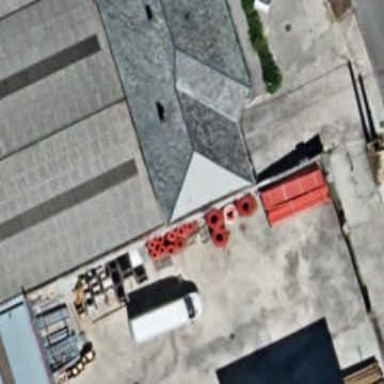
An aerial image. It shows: Warehouse building.